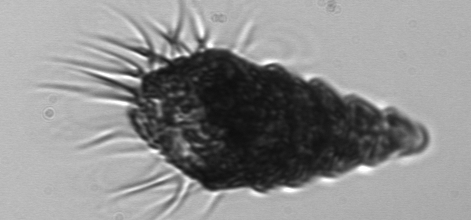
Label: Laboea_strobila